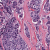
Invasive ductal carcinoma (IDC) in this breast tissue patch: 1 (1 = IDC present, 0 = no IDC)